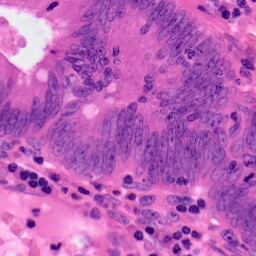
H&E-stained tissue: Colon